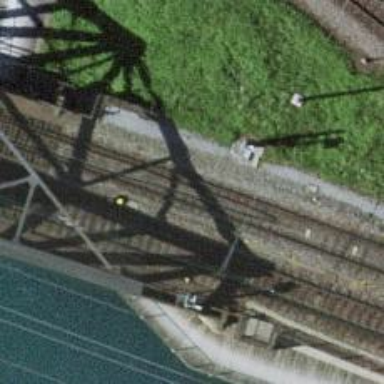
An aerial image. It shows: Historic bridge for railway with electrified contact lines.